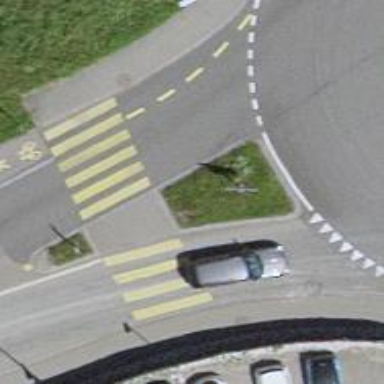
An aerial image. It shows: Marked zebra crossing with island.